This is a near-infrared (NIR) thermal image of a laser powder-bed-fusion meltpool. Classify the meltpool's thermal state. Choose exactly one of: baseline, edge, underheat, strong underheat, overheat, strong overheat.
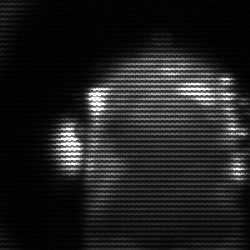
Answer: baseline